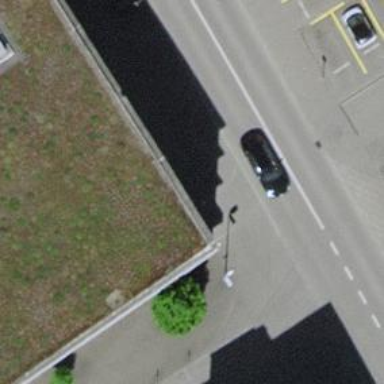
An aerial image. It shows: Multi-storey parking facility.